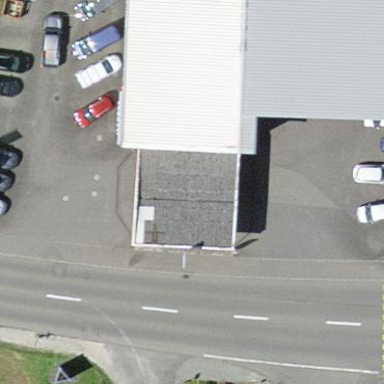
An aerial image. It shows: View of roof of building.